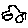
Label: car